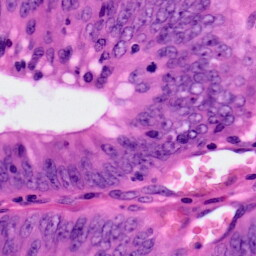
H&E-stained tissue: Colon